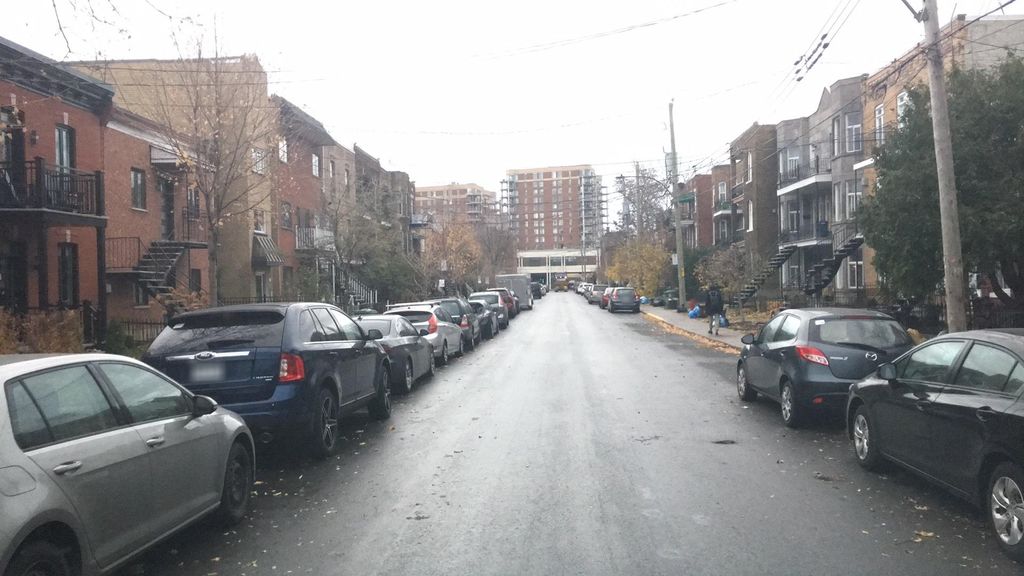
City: montreal